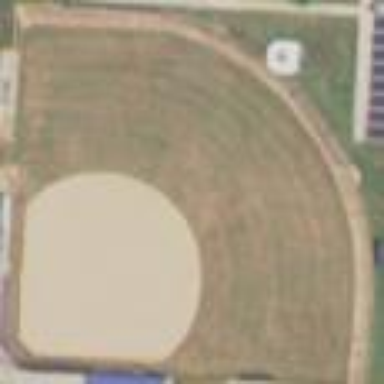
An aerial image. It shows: Softball pitch for leisure sports.